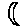
Label: moon